Question: I'm benchmarking TYPO3 6.1 and I'm trying to install and make DAM extension working on it.
I'm experiencing issues after installation.
I can see the media folder in the pages tree. But when I want to use the "media>file" module, I get the error "The requested path do not exists." with no pages tree.
The base path is "fileadmin/" and the folder exists.

If someone has an idea, it's welcome.
See ya
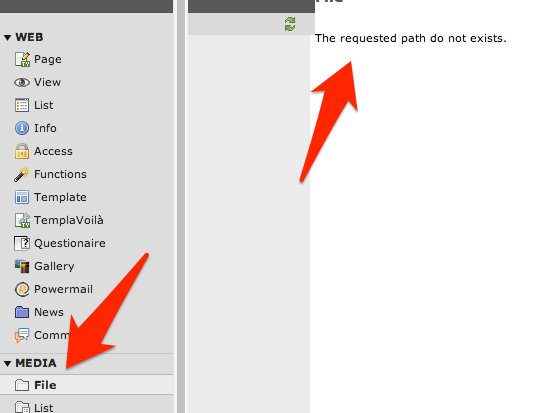
Answer: dam doesnt work anymore with 6.x, use <URL> which is currently under heavy development